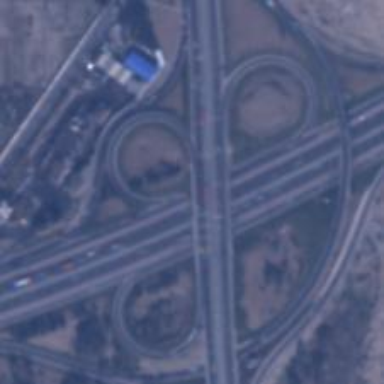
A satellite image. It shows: Motorway junction.